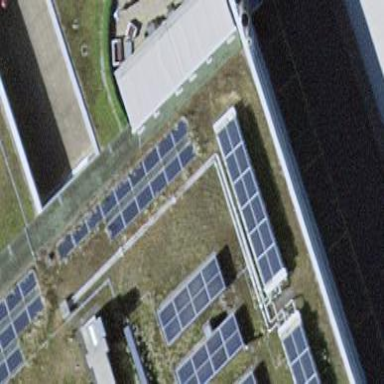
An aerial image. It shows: Solar power generator using photovoltaic method with solar photovoltaic panel types.